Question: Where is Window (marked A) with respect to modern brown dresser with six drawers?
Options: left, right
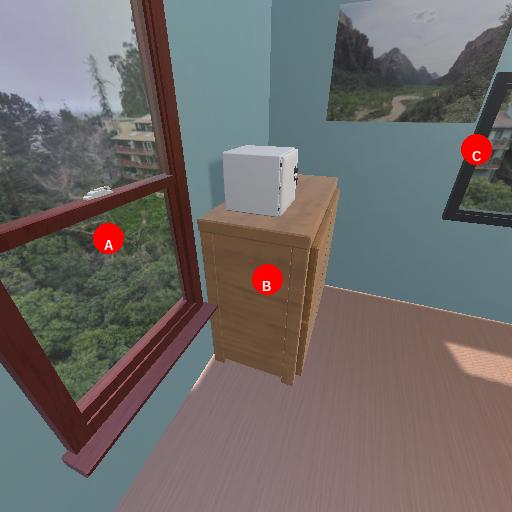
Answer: left